Question: I am following the <URL> to pratice binding stored procedure in Entity Framework.
However the complex field is grayed out, I am unable to go further.
Please see the image.

Thanks for help.
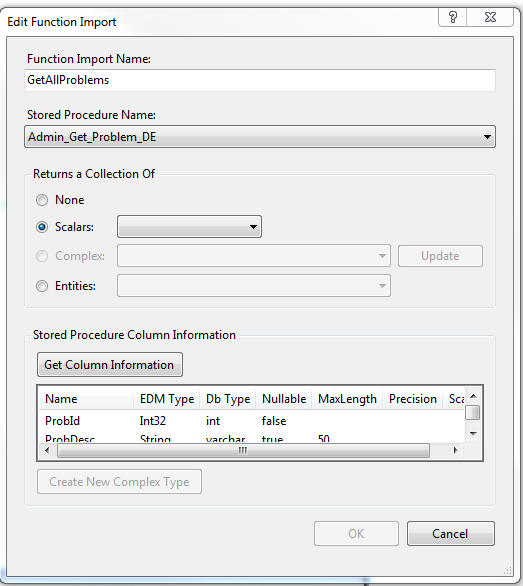
Answer: .NET3.5 only support EF3.5, but this version doesn't support complex type, so the button is disabled. .NET4.0 or later will be fine.